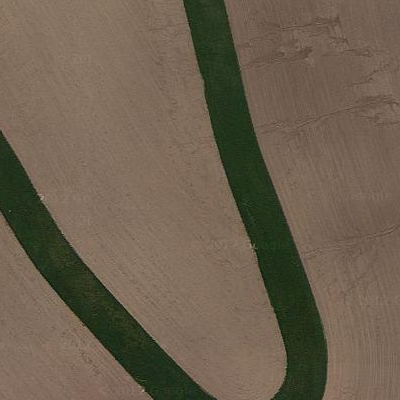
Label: Field